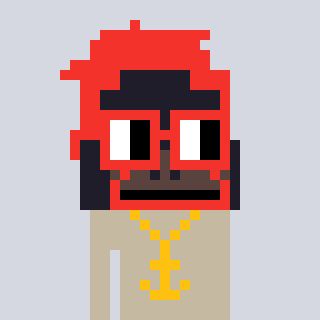
a pixel art character with square red glasses, a orangutan-shaped head and a bege-colored body on a cool background